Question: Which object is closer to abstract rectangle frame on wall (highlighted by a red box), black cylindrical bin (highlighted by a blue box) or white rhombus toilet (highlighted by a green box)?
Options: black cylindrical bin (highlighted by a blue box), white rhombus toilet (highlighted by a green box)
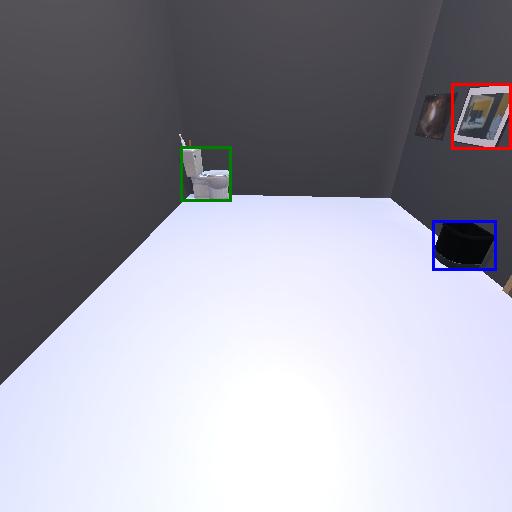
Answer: black cylindrical bin (highlighted by a blue box)